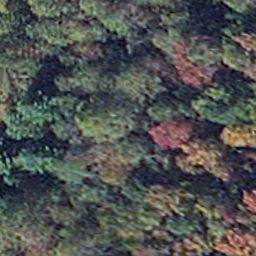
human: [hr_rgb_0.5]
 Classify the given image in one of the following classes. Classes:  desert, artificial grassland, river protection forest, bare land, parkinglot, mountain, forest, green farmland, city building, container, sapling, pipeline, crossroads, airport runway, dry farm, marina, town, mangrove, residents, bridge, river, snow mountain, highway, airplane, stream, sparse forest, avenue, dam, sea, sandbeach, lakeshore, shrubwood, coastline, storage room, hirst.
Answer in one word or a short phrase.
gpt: mangrove